Aerial crown-view tile of a tropical tree (Barro Colorado Island, Panama), acquired 20250414:
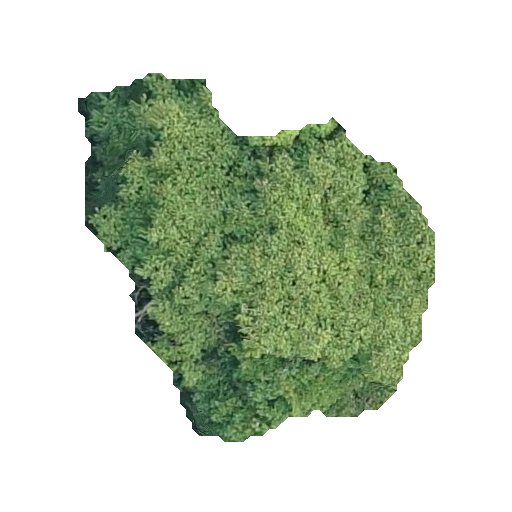
Species: Tachigali panamensis
GBIF accepted scientific name: Tachigali panamensis
Crown area: 130.827 m²